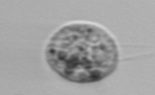
Label: Amoeba